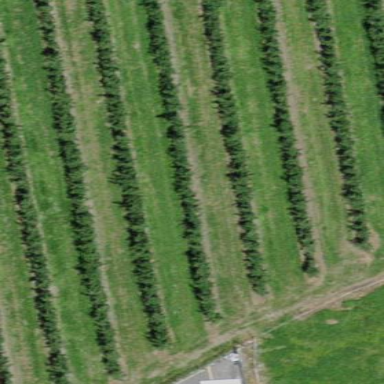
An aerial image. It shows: Orchard.